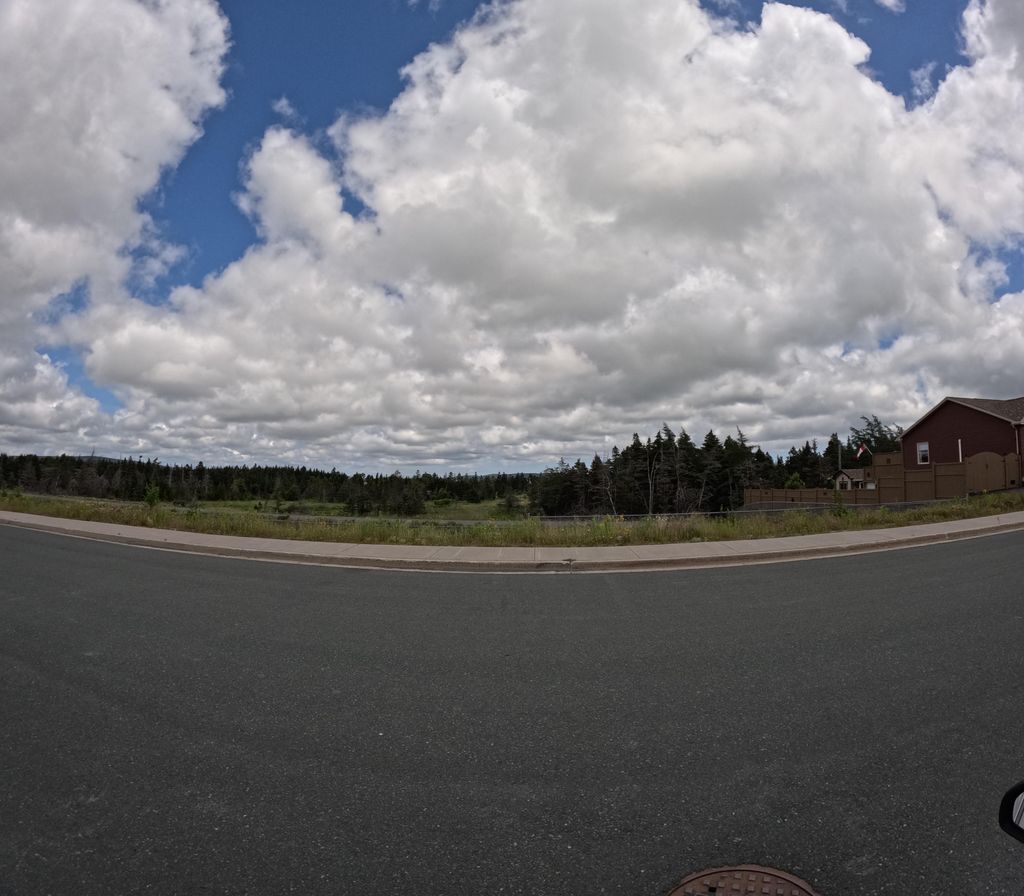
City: st_johns